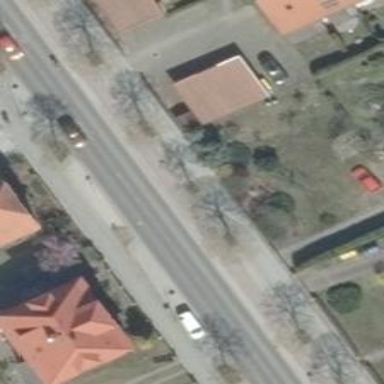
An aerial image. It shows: Broadleaved deciduous tree along the street.